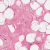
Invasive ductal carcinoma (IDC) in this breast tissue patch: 0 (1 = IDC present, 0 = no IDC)